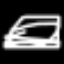
Label: The Eiffel Tower